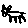
Label: cat